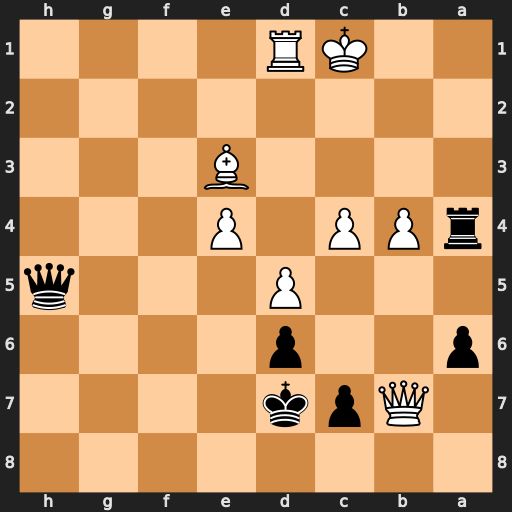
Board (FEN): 8/1Qpk4/p2p4/3P3q/rPP1P3/4B3/8/2KR4
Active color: b
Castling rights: -
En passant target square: -
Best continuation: Ra1+ Kb2 Rxd1 Qc6+ Kd8